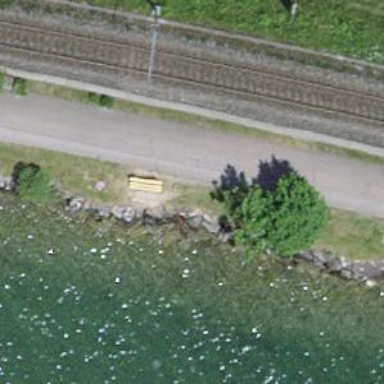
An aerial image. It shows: Bench.